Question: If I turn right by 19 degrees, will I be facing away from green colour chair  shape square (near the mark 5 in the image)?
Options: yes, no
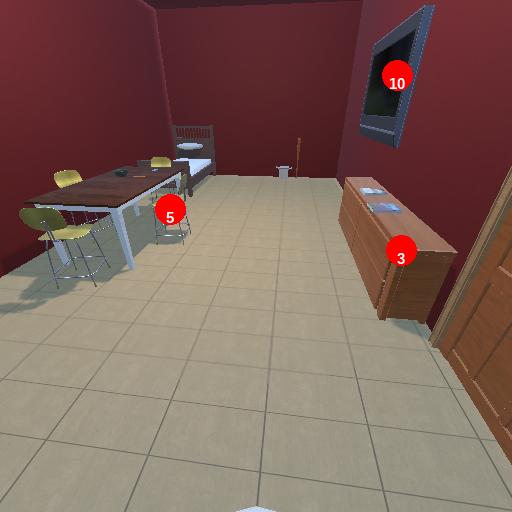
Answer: yes